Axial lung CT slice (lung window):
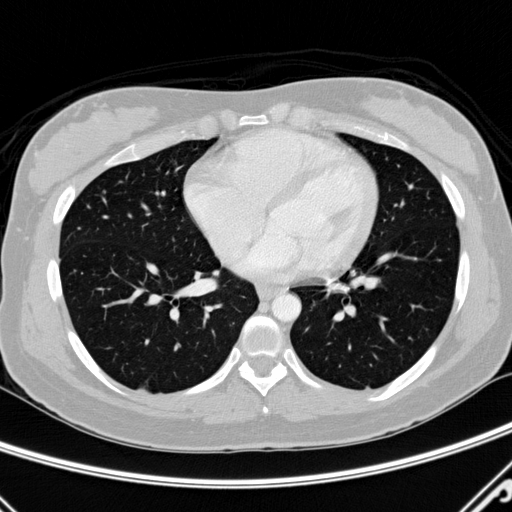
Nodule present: yes
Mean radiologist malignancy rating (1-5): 2